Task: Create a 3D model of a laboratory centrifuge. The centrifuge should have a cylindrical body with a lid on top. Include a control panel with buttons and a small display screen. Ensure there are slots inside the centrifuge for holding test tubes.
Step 621:
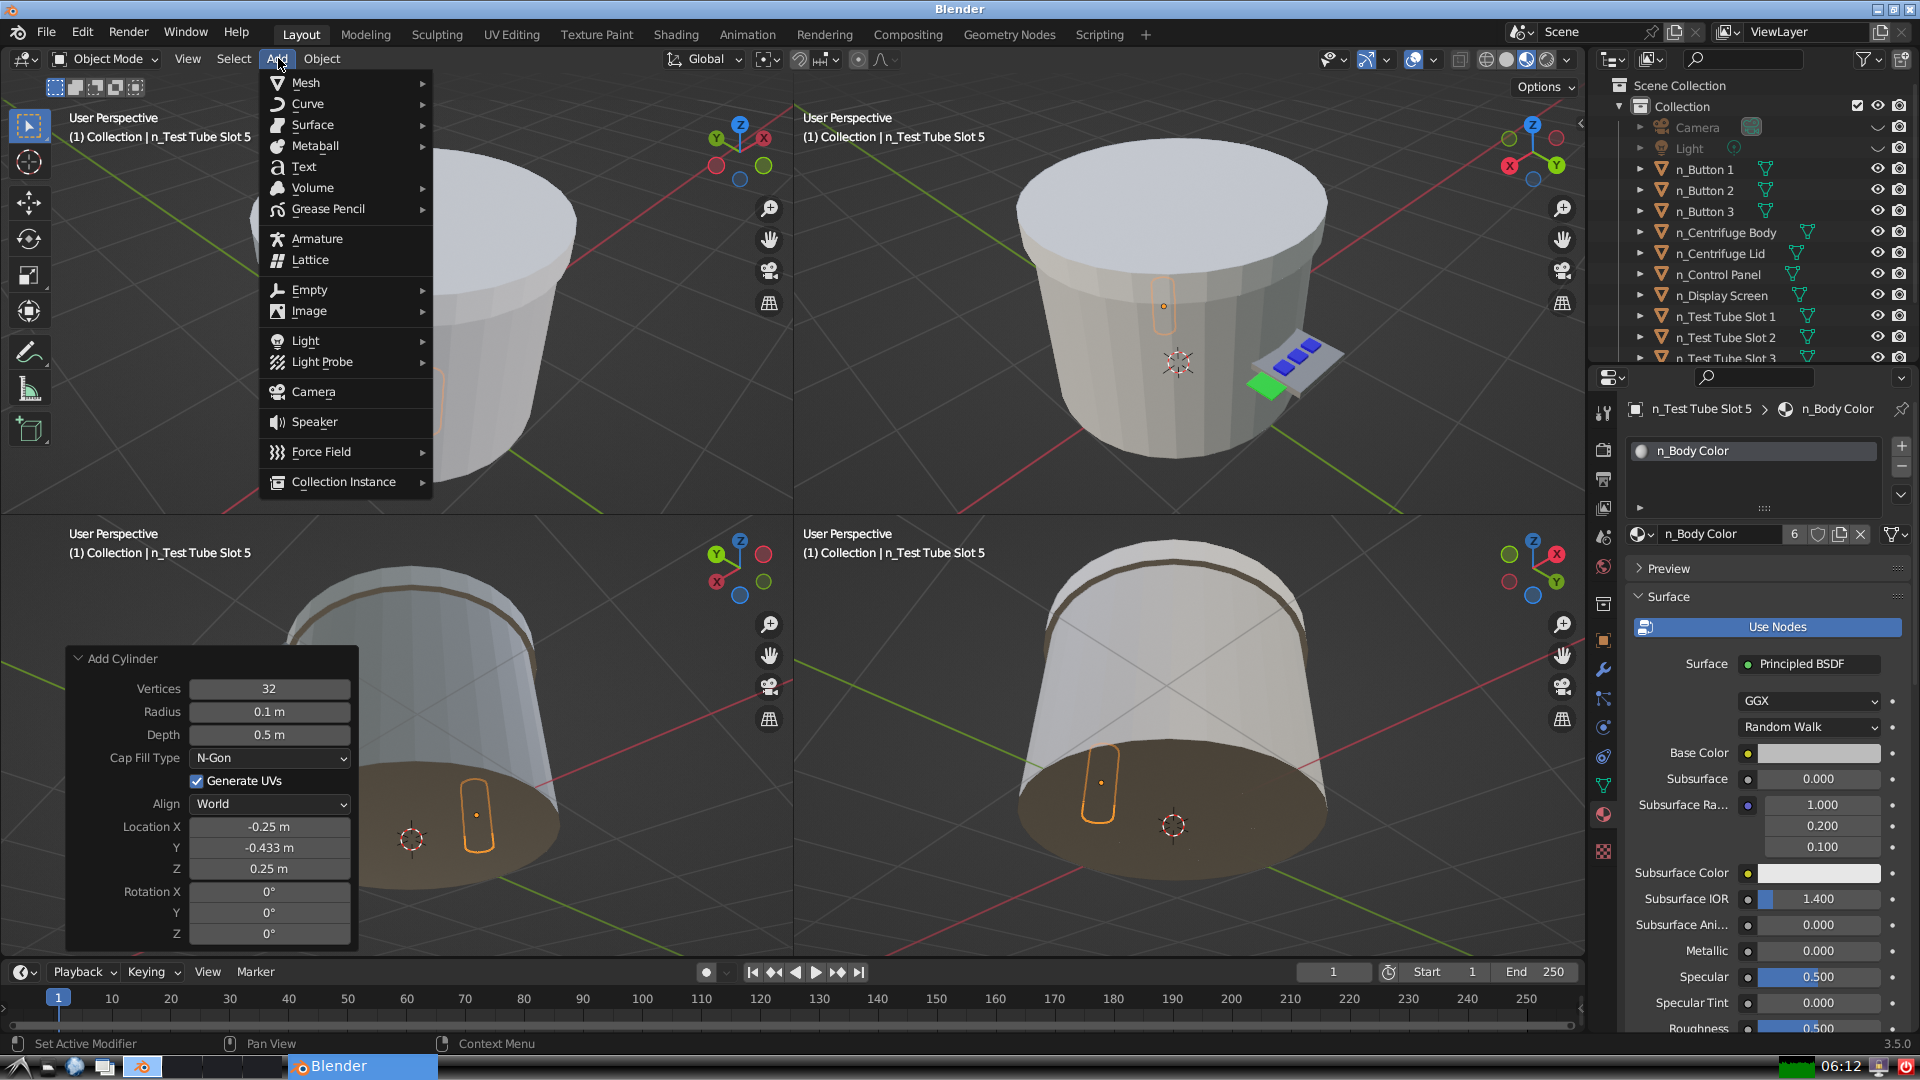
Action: {"mouse_move": [304, 84]}